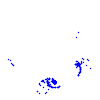
Particle: pion